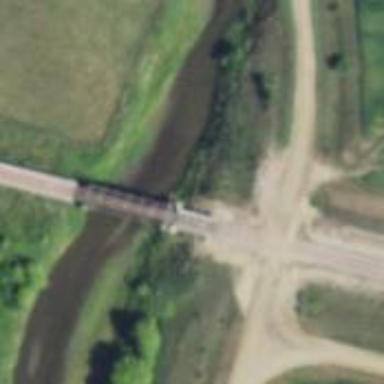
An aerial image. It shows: Railway bridge.